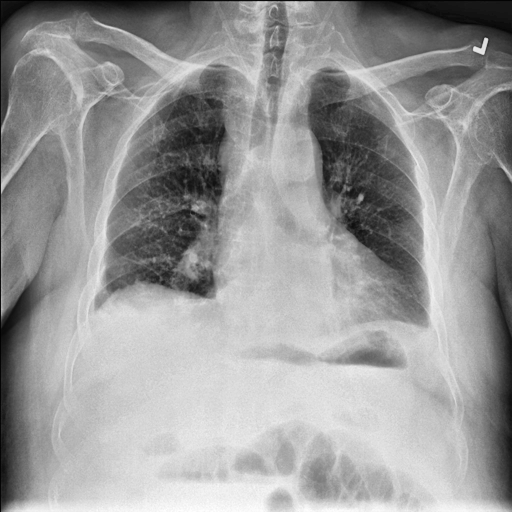
Finding: NORMAL